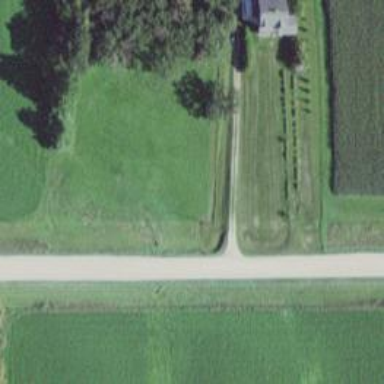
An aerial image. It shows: Service road.